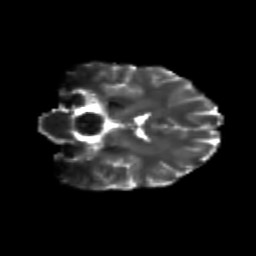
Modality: T2w
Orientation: coronal
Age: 25
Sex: female
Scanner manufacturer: siemens
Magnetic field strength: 3 T
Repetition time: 3.5 s
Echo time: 0.113 s